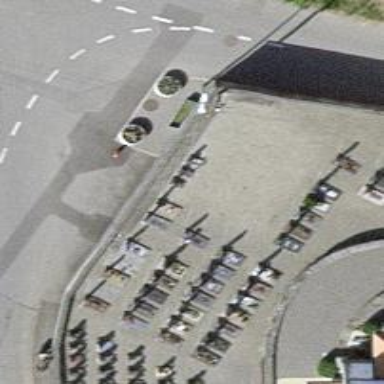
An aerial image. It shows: Planter used for decoration or gardening.